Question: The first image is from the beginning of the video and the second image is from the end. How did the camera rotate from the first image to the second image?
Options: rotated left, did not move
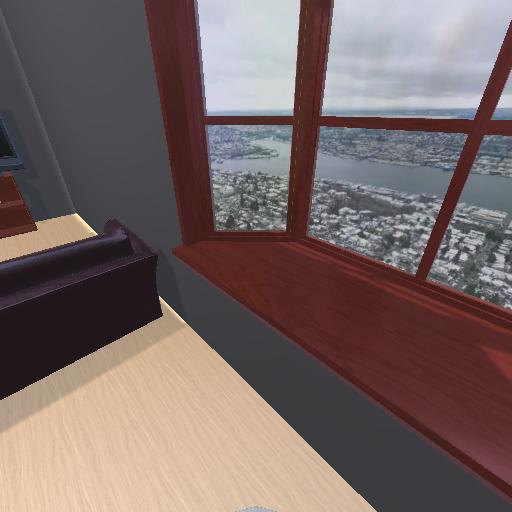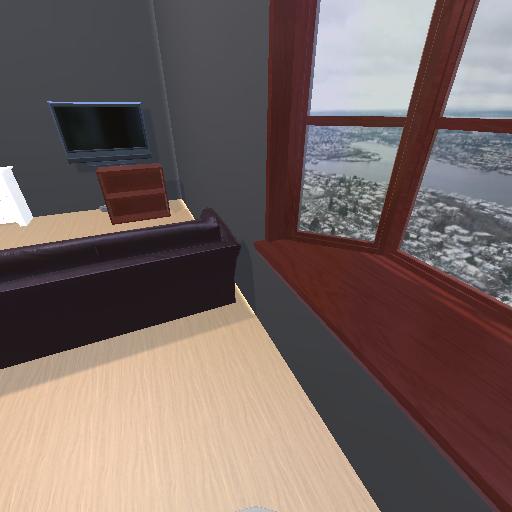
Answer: rotated left